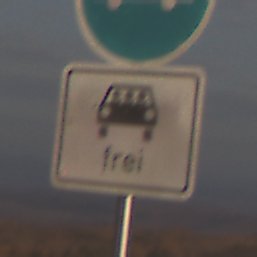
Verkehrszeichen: MehrfachbesetzePersonenkraftwagenFrei
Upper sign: Busssonderstreifen
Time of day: SunriseSunset
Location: Outdoor (Nature)
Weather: PartlyCloudy
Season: NotSpecified
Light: Natural